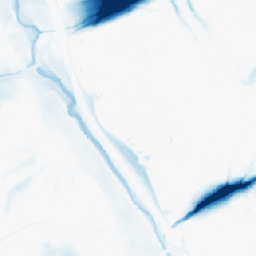
Category: morphological
Decomposition family: morphological_ellipse
Decomposition parameters: operation: closing
width: 50
height: 50
Upsampling method: area
Upsampling parameters: scale: 4
Upsampling scale: 4